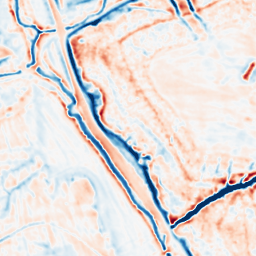
Category: multiscale
Decomposition family: dog_multiscale
Decomposition parameters: sigma_ratio: 1.4
n_scales: 4
base_sigma: 1
Upsampling method: regularized
Upsampling parameters: scale: 2
lambda_reg: 0.01
Upsampling scale: 2